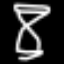
Label: hourglass